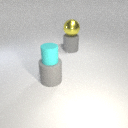
large yellow metal sphere to the right of small cyan rubber cylinder